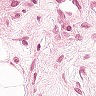
Metastatic tissue present: no